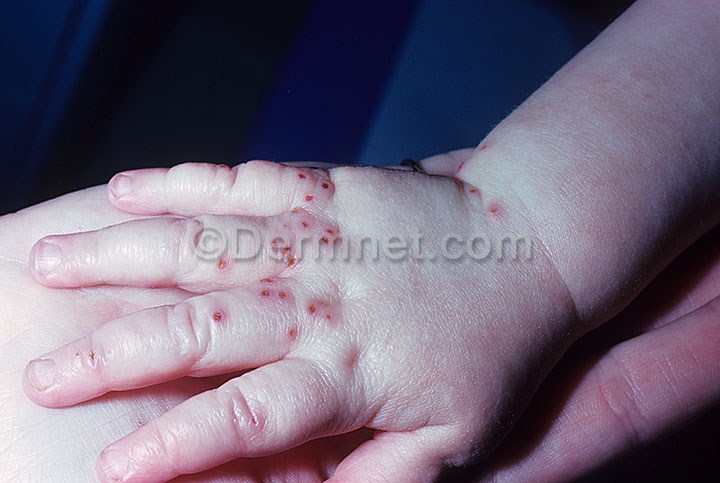
Disease: Warts Molluscum and other Viral Infections